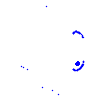
Particle: kaon